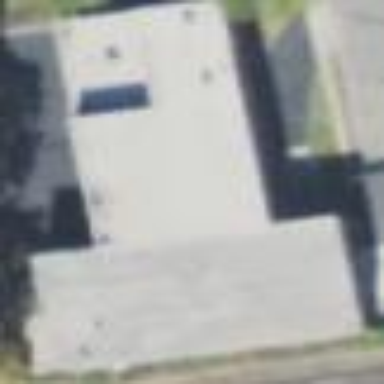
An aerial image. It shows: Commercial building.